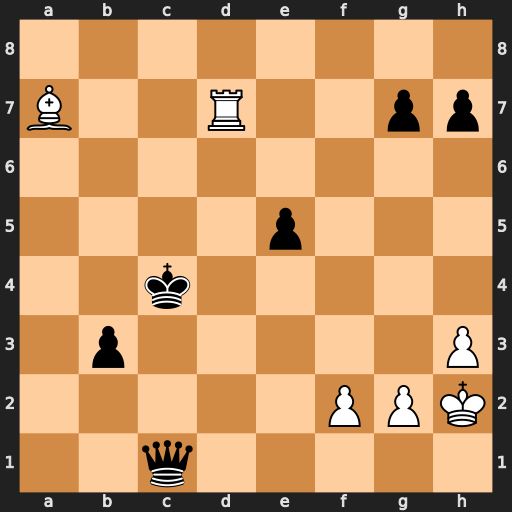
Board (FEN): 8/B2R2pp/8/4p3/2k5/1p5P/5PPK/2q5
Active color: w
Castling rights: -
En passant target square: -
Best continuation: Rc7+ Kd3 Rxc1